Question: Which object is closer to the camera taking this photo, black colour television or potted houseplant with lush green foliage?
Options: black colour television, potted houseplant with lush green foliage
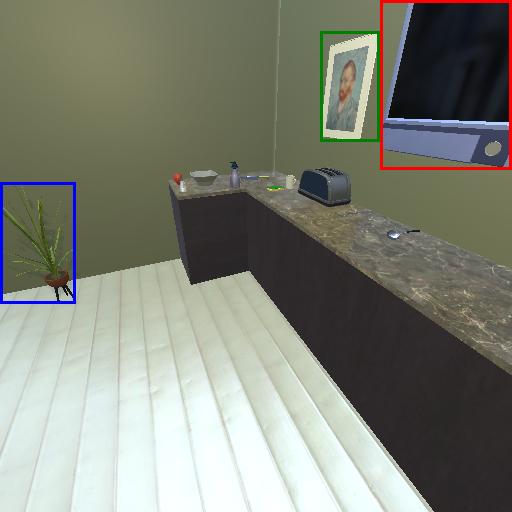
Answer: black colour television